Question: I have the following code in resultlookup.xml
'''
<?xml version="1.0" encoding="utf-8"?>
<LinearLayout xmlns:android="http://schemas.android.com/apk/res/android"
android:orientation="vertical" android:id="@+id/layoutResultOuter"
android:layout_width="fill_parent"
android:layout_height="match_parent"
android:padding="5dp">
<TextView
android:id="@+id/txtResultLeadCode"
style="@android:style/TextAppearance.Large"
android:layout_width="wrap_content"
android:layout_height="wrap_content" android:text="ID" />
<LinearLayout android:orientation="horizontal"
android:layout_width="wrap_content"
android:layout_height="wrap_content" >
<TextView
android:id="@+id/txtResultFirstName"
style="@android:style/TextAppearance.Small"
android:singleLine="true" android:text="First Name"
android:layout_width="wrap_content"
android:layout_height="wrap_content"/>
<TextView
android:id="@+id/txtResultspace"
style="@android:style/TextAppearance.Small"
android:singleLine="true"
android:layout_width="wrap_content"
android:layout_height="wrap_content" android:text=" " />
<TextView
android:id="@+id/txtResultLastName"
style="@android:style/TextAppearance.Small"
android:singleLine="true" android:text="Last Name"
android:layout_width="wrap_content"
android:layout_height="wrap_content" />
</LinearLayout>
</LinearLayout>
'''
Now, I want this layout to be used in a grid view, as 1 of it's row. The grid is a single column grid.
The data is stored in SQLite DB, I retrieve the data and have to display it in the grid format.
Read some where that I can use "View Inflater" or "Layout Inflater". If there is any sample code, please let me know.
I want some thing like this:

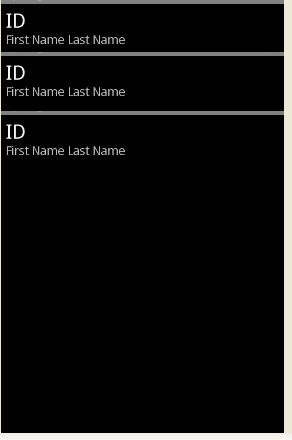
Answer: I think you can simply use the '<include>' tag. <URL> how you do it.